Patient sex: F
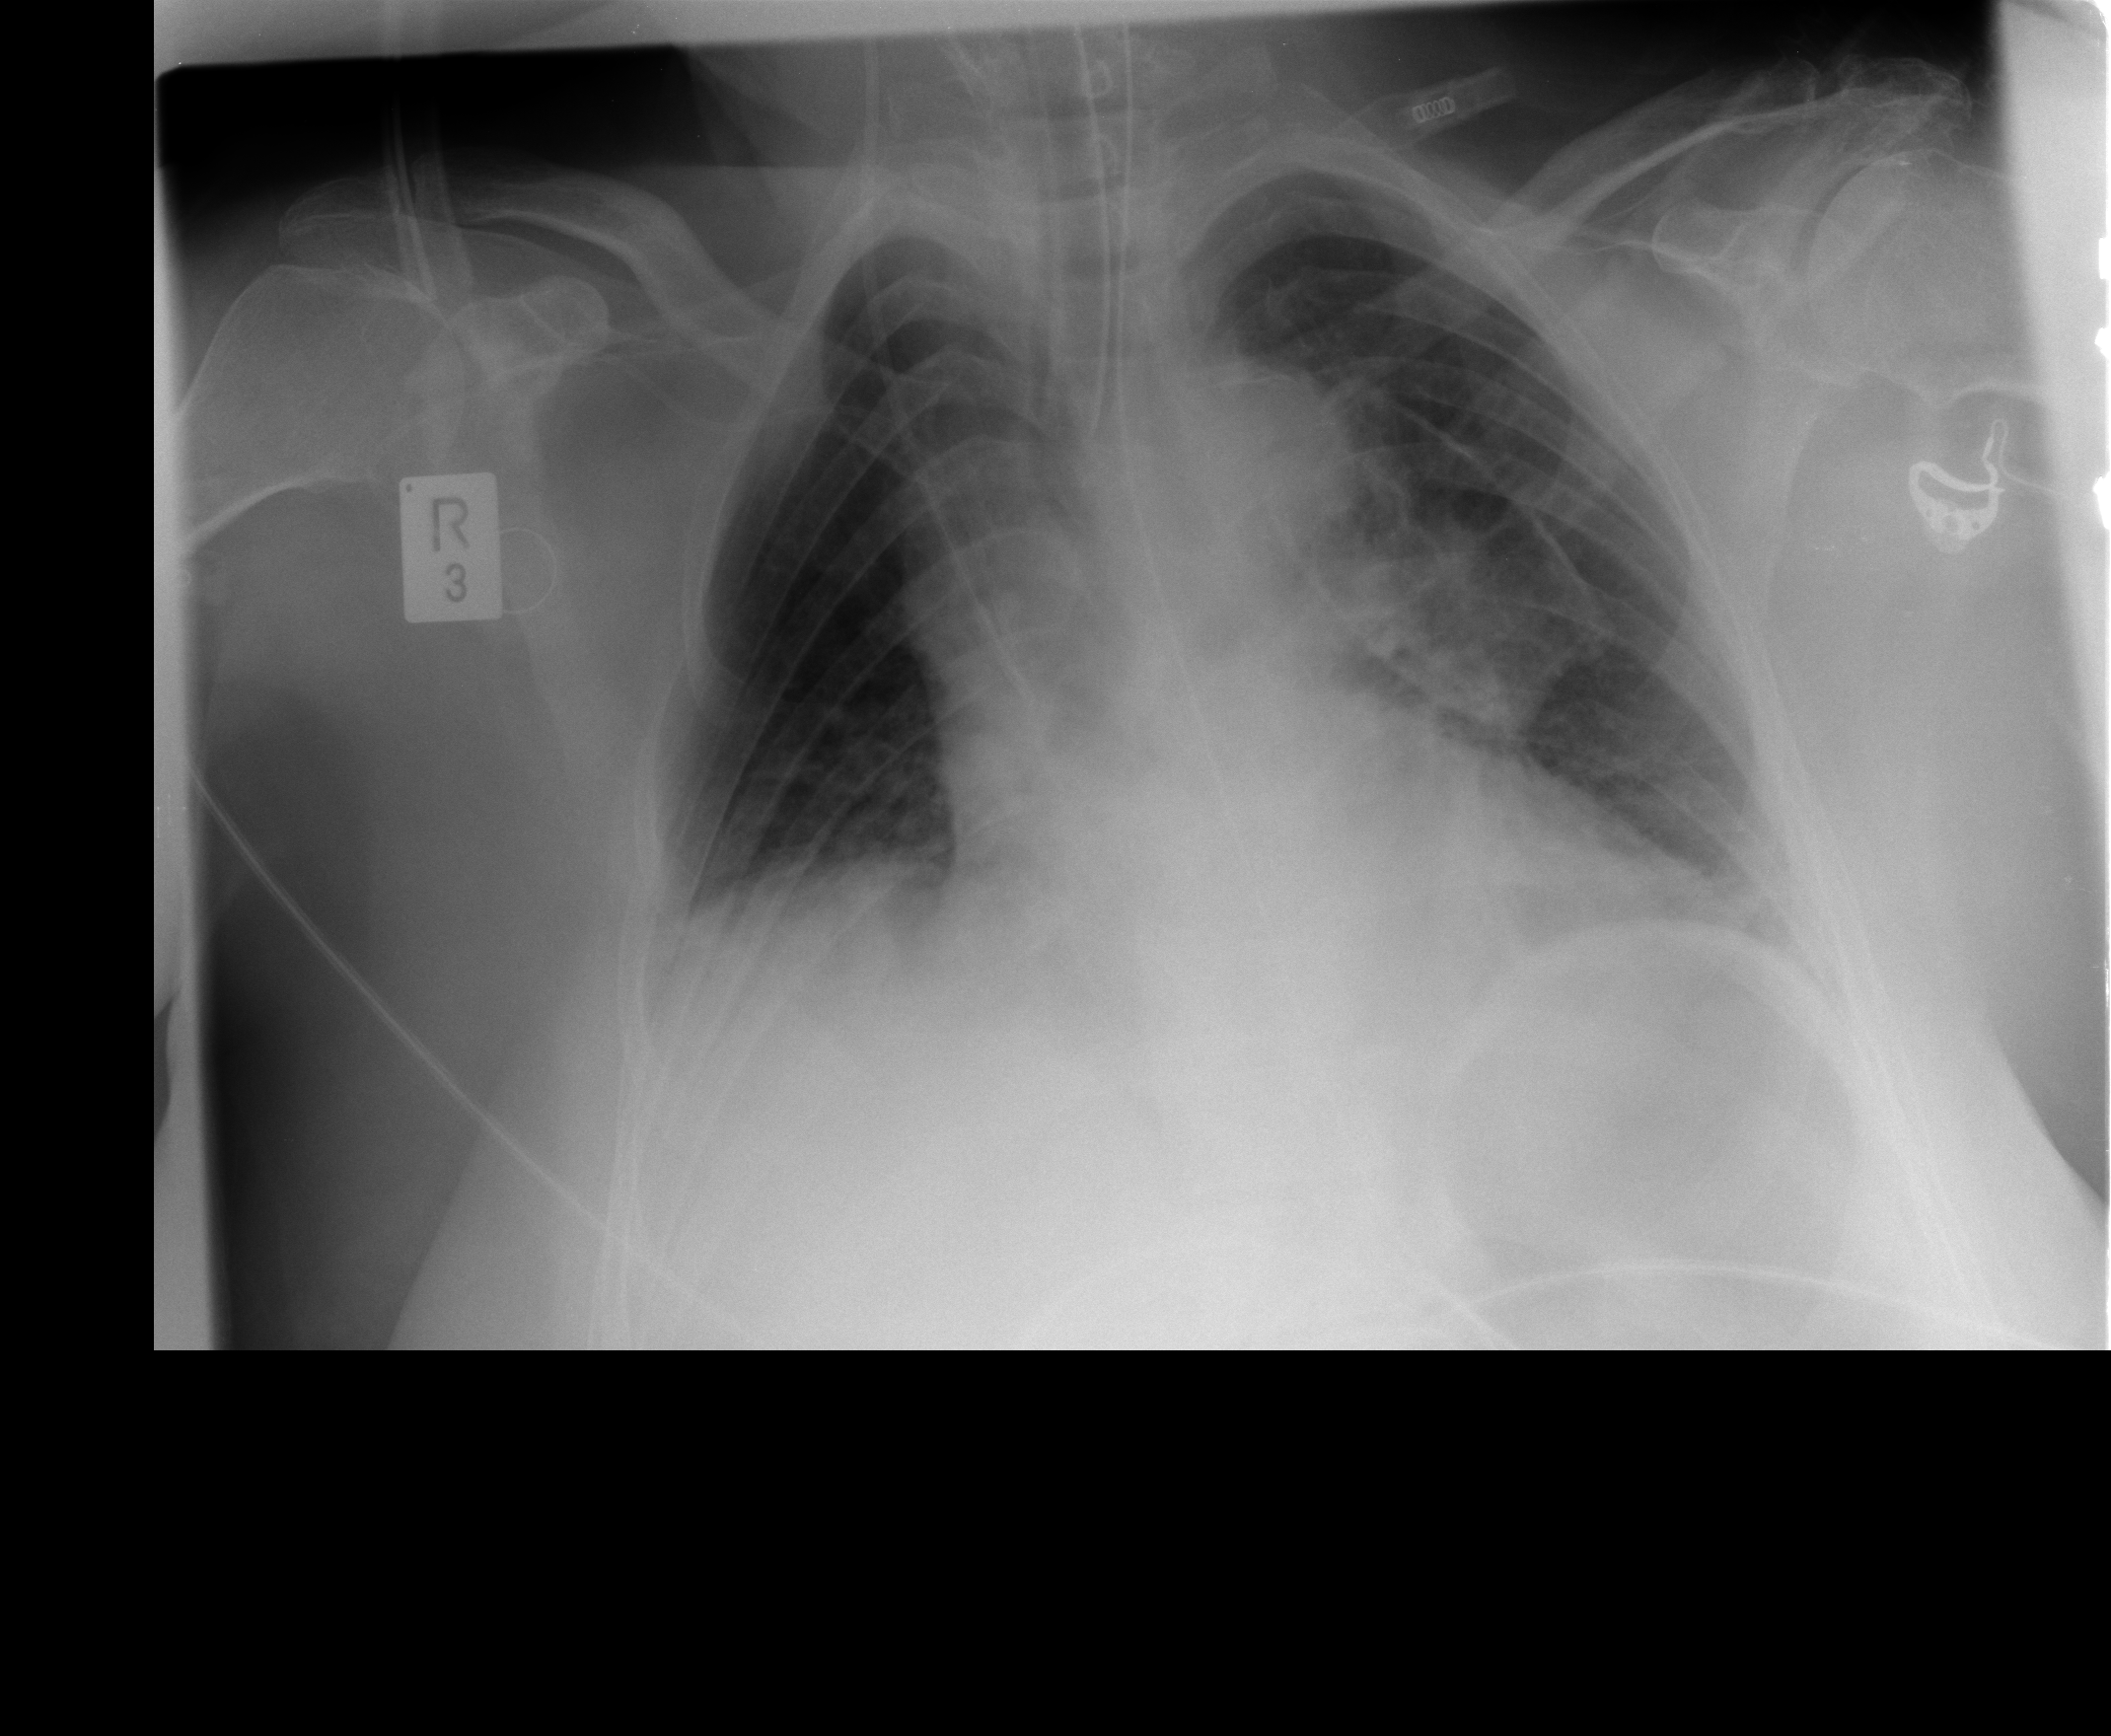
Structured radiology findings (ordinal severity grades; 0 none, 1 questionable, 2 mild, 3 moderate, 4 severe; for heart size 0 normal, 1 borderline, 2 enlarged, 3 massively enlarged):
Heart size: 1
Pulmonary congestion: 0
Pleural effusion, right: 2
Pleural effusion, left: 1
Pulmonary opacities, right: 2
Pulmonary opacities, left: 2
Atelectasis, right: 2
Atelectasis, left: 2